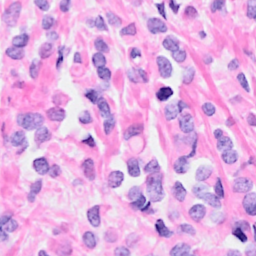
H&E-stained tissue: Breast